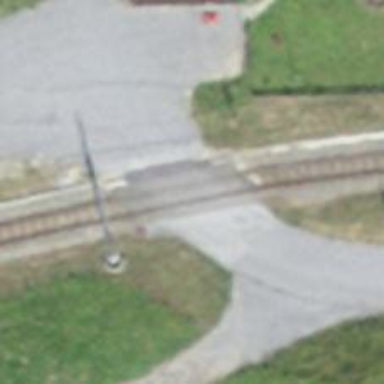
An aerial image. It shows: Level crossing along the railway.